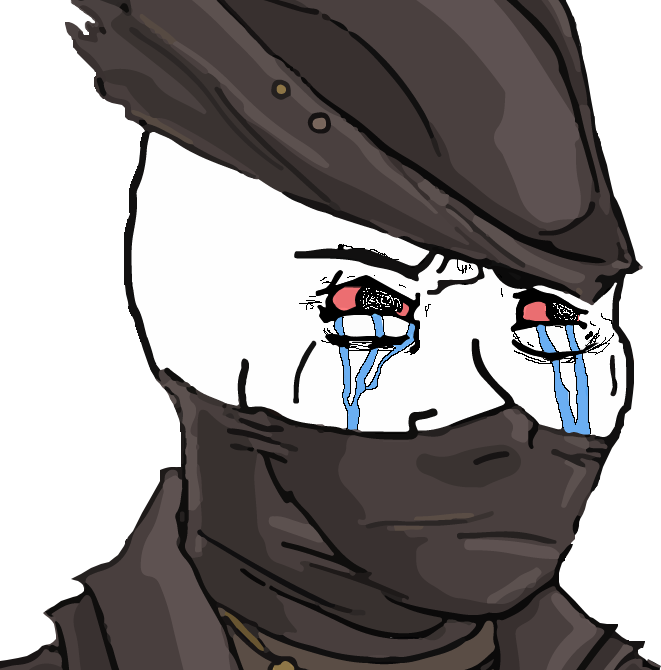
Label: 5_Crying_Wojak